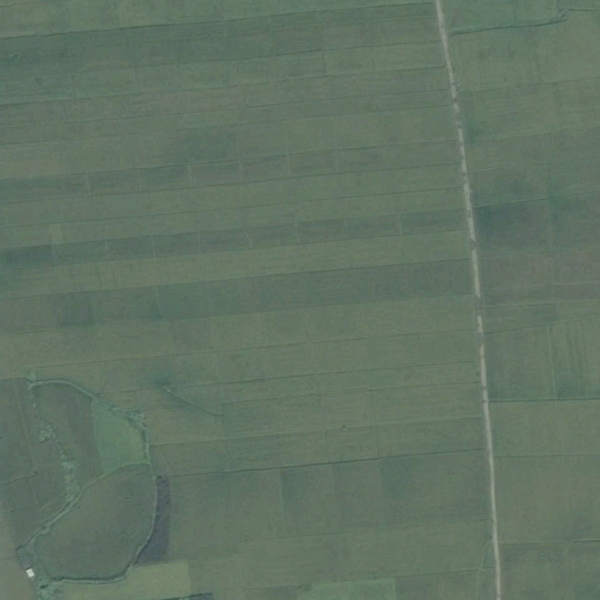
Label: Farmland